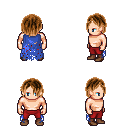
a pixel art fantasy rpg character, male body template, human, light skin, blue tattered cape, red pants, brown bangs hairstyle, brown shoes, four views (front, back, left, right), 2x2 character sprite sheet, small pixel art, hard edges, no anti-aliasing